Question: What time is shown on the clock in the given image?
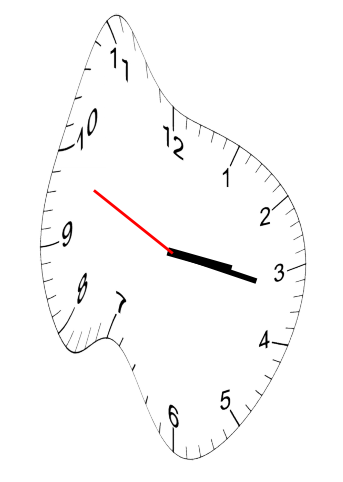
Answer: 03:16:49